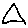
Label: triangle